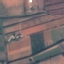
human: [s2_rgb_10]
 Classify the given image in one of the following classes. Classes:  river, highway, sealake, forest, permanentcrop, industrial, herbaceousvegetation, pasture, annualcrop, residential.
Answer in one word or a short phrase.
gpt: PermanentCrop